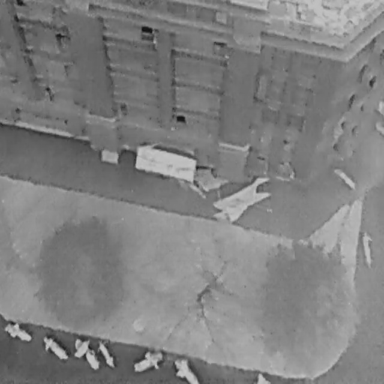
There are eight Bicycles in the infrared image.